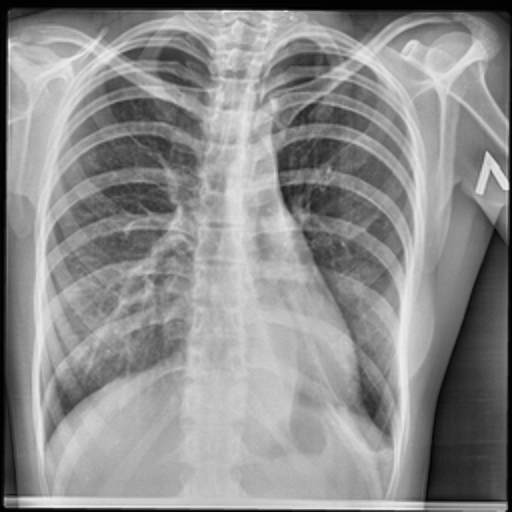
Finding: TUBERCULOSIS